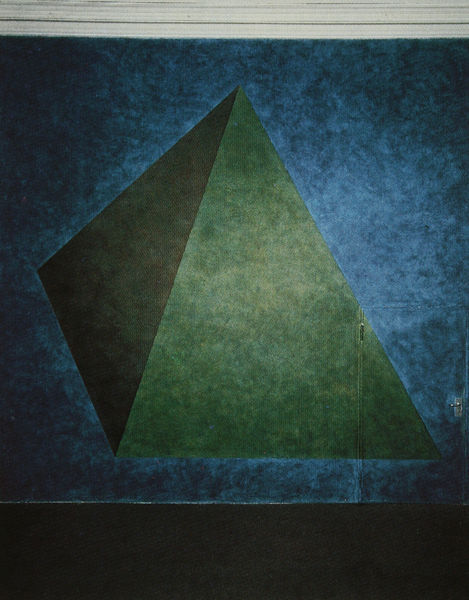
Titel: Installation Castello di Rivoli, Turin - Pyramid
Künstler: Sol Lewitt
Schlagwörter: blau, dunkel, schatten, weiß, dreieck, grün, ocker, braun, bunt, grau, hell, licht, raum, schwarz, tür, zimmer, malerei, wand, spitze, innenraum, feld, felder, boden, decke, kontrast, farbig, perspektive, abstrakt, fläche, flächen, modern, dunkelgrün, farbe, formen, hellgrün, linien, scheinwerfer, dunkelblau, wandmalerei, atelier, foto, wände, linie, linear, kontur, form, konturen, ecken, diagonal, geometrisch, klinke, türklinke, eck, struktur, horizontal, museum, lineal, pyramide, sol, dreiecke, kanten, geometrie, lewitt, installation, marmorierung, winkel, mathematik, regel, minimal, azurblau, kunstlicht, strukturen, sol lewitt, environment, grade, forme, tetraeder, witt, euklid, türangel, zimmerlampe